Question: I have a bunch of files, say 4 files.. I want to zip 2 files to a zip say "inner.zip"
And the rest to the parent directory of "outer.zip".
I.e

'''
InputStream streamToReadFile=readFile(filePath);
String zipEntryName = folderName + "/" + fileNameToWrite;
ZipEntry anEntry = new ZipEntry(zipEntryName);
// I couldn't able to create zip in a zip file.
streamToWriteInZip.putNextEntry(anEntry);
while ((bytesIn = streamToReadFile.read(readBuffer)) > 0) {
streamToWriteInZip.write(readBuffer, 0, bytesIn);
}
'''
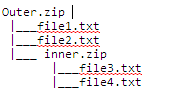
Answer: The inner ZipOutputStream should call 'finish()' instead of 'close()' as 'finish()' flushes all compressed data, but does not close the outer zip. 'close()'
'''
Path sourcePath = Paths.get("C:/D/test.html");
try (ZipOutputStream zipOut = new ZipOutputStream(
new FileOutputStream("C:/D/test/test.zip"))) {
zipOut.putNextEntry(new ZipEntry("file1.txt"));
Files.copy(sourcePath, zipOut);
zipOut.closeEntry();
zipOut.putNextEntry(new ZipEntry("file2.txt"));
Files.copy(sourcePath, zipOut);
zipOut.closeEntry();
zipOut.putNextEntry(new ZipEntry("inner.zip"));
ZipOutputStream innerZipOut = new ZipOutputStream(zipOut);
{
innerZipOut.putNextEntry(new ZipEntry("file3.txt"));
Files.copy(sourcePath, innerZipOut);
innerZipOut.closeEntry();
innerZipOut.putNextEntry(new ZipEntry("file4.txt"));
Files.copy(sourcePath, innerZipOut);
innerZipOut.closeEntry();
innerZipOut.finish(); // Instead of close().
}
zipOut.closeEntry();
} catch (IOException e) {
e.printStackTrace();
} // Invoke close().
'''